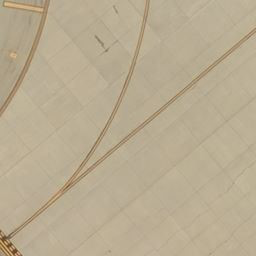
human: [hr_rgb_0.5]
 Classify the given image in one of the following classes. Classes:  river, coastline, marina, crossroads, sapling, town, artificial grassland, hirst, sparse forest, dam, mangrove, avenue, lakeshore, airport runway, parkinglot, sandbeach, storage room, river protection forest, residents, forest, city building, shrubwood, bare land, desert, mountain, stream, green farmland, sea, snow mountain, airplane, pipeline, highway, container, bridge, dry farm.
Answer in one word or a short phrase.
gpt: airport runway